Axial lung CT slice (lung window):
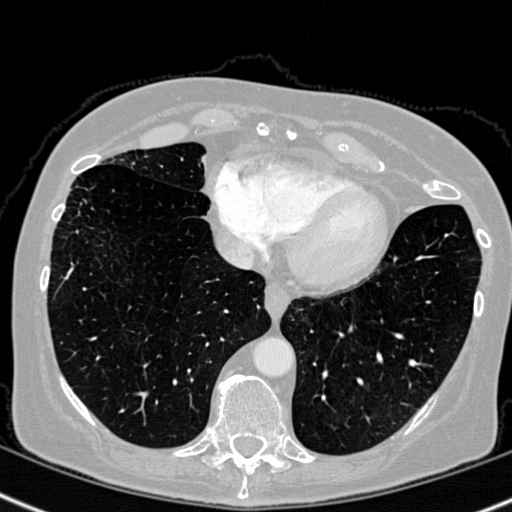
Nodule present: no